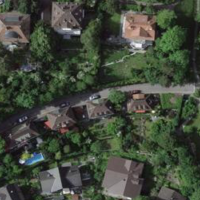
EUNIS habitat code: 55
Species observed at this site:
Symphoricarpos albus